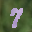
Label: 7